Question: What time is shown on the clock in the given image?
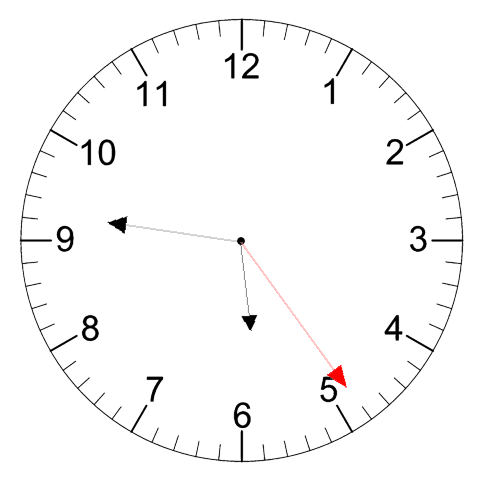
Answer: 05:46:24